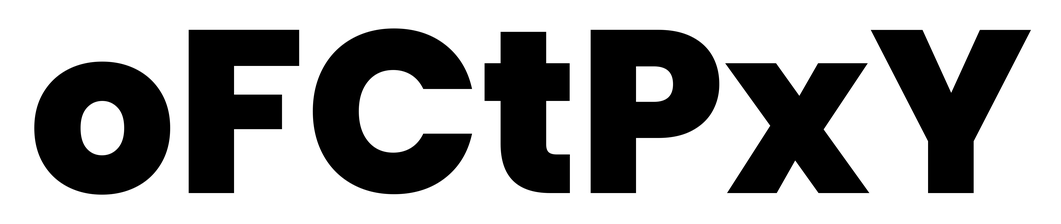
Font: Poppins-ExtraBold